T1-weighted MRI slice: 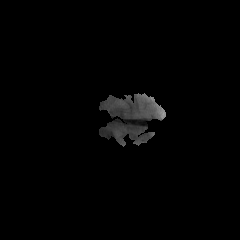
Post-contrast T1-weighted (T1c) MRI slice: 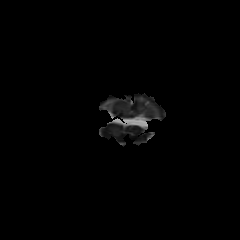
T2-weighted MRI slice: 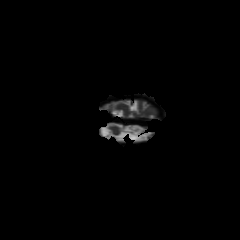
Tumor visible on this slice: no